Длинная тяжелая и гибкая веревка с массой $\rho$ на единицу длины натянута с постоянной силой $F$. Внезапное движение формирует круглую петлю на одном конце веревки (подобным способом образуются поперечные волны), и петля бежит по веревке со скоростью $c$, как показано на рисунке.
Вычислите скорость $c$ петли.
Определите энергию, импульс и момент импульса петли, если угловая частота вращения равна $\omega$. Какова связь между этими величинами?
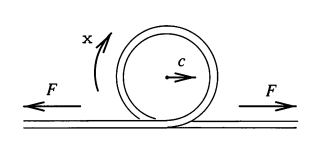
Вычислите скорость $c$ петли.
Ответ: $$ c=\sqrt{F/\rho} $$

Определите энергию, импульс и момент импульса петли, если угловая частота вращения равна $\omega$. Какова связь между этими величинами?
Ответ: $$ E_{ф}=\hbar \omega, p_{ф}=\frac{\hbar \omega}{c}, L_{ф}=\pm \hbar $$
Темы:
T, ★, Механика, Динамика, 200 задач, Протяженный объект